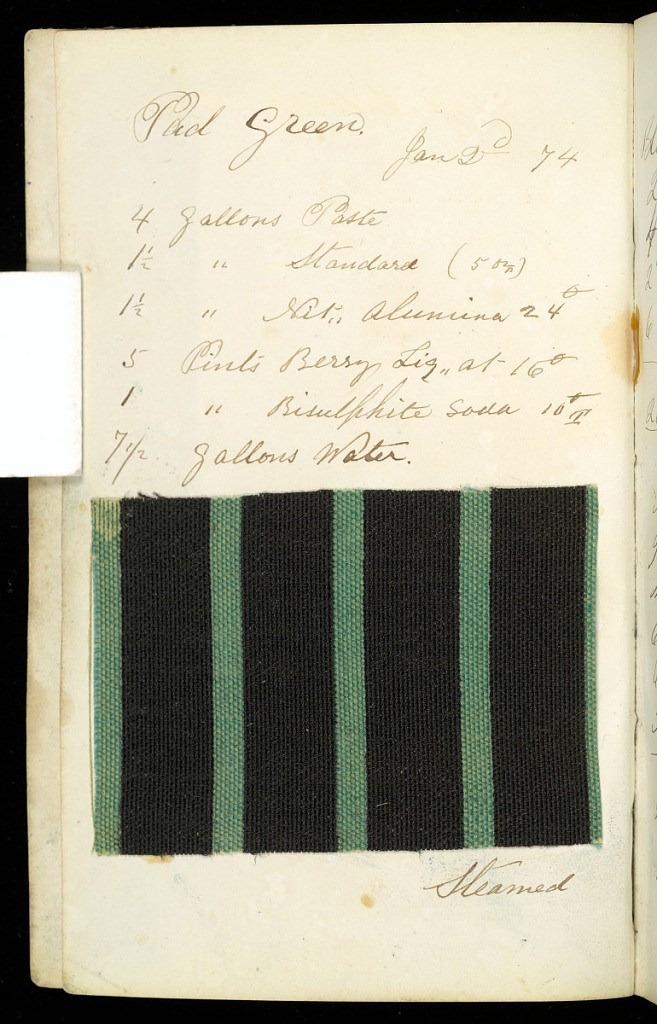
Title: Printer's sample book
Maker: Old Pacific Print Works, Lawrence, MA, USA
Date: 1866–75
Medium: paper and cotton
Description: Small notebook with handwritten formulas for dyestuffs to be used on printed textiles. Contains 72 fabric samples in a variety of patterns.